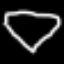
Label: diamond